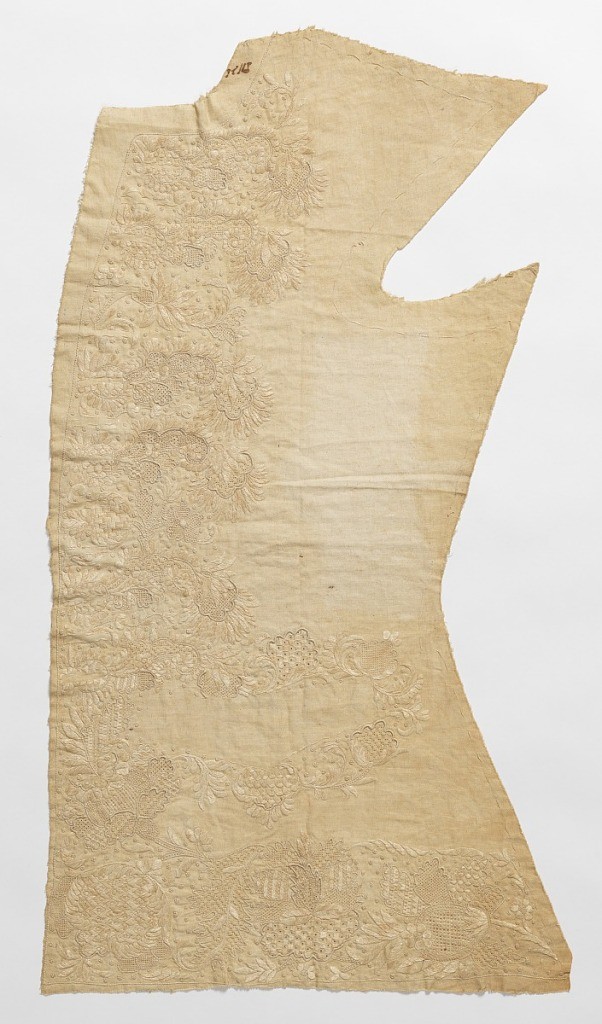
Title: Waistcoat panel
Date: early 18th century
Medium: linen Technique: embroidered
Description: Waistcoat front panel and pocket flap of cream-colored linen have an elaborate embroidered pattern of flower sprays and details of punched work down the front and across the bottom.